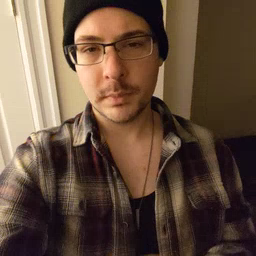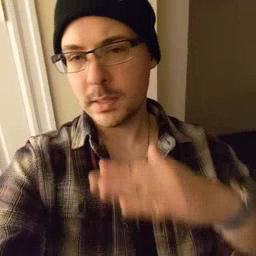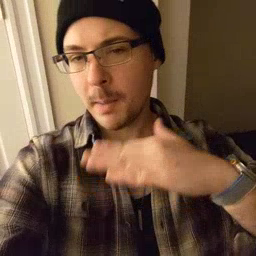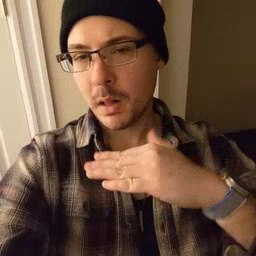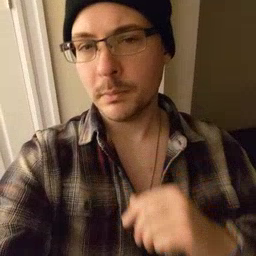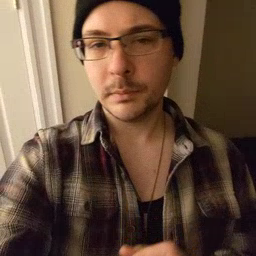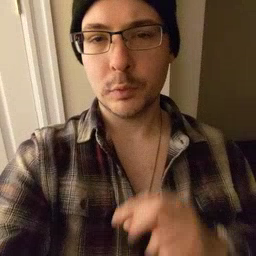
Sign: table